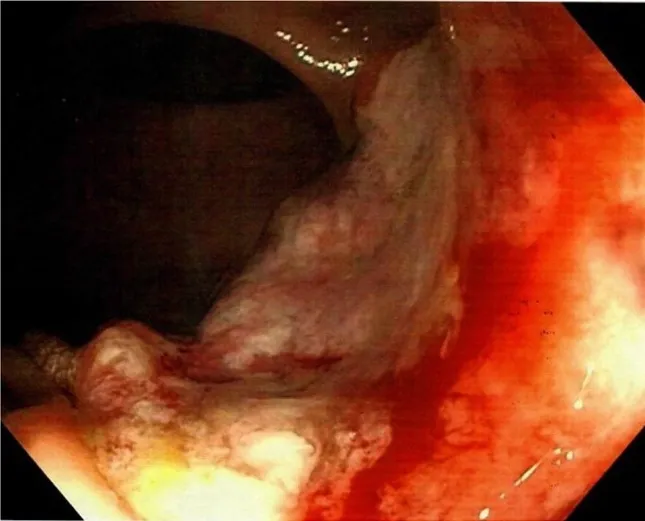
Colonoscopy showing the rectal tumor.
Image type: endoscopy (gi_endoscopy)